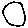
Label: circle